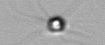
Label: Calciopappus